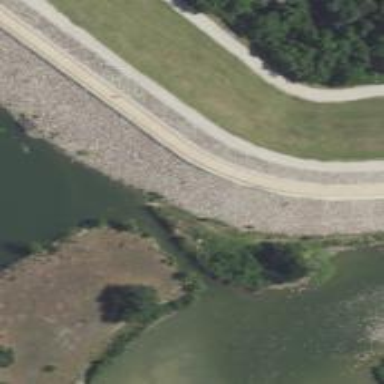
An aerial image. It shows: Dam along waterway.